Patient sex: M
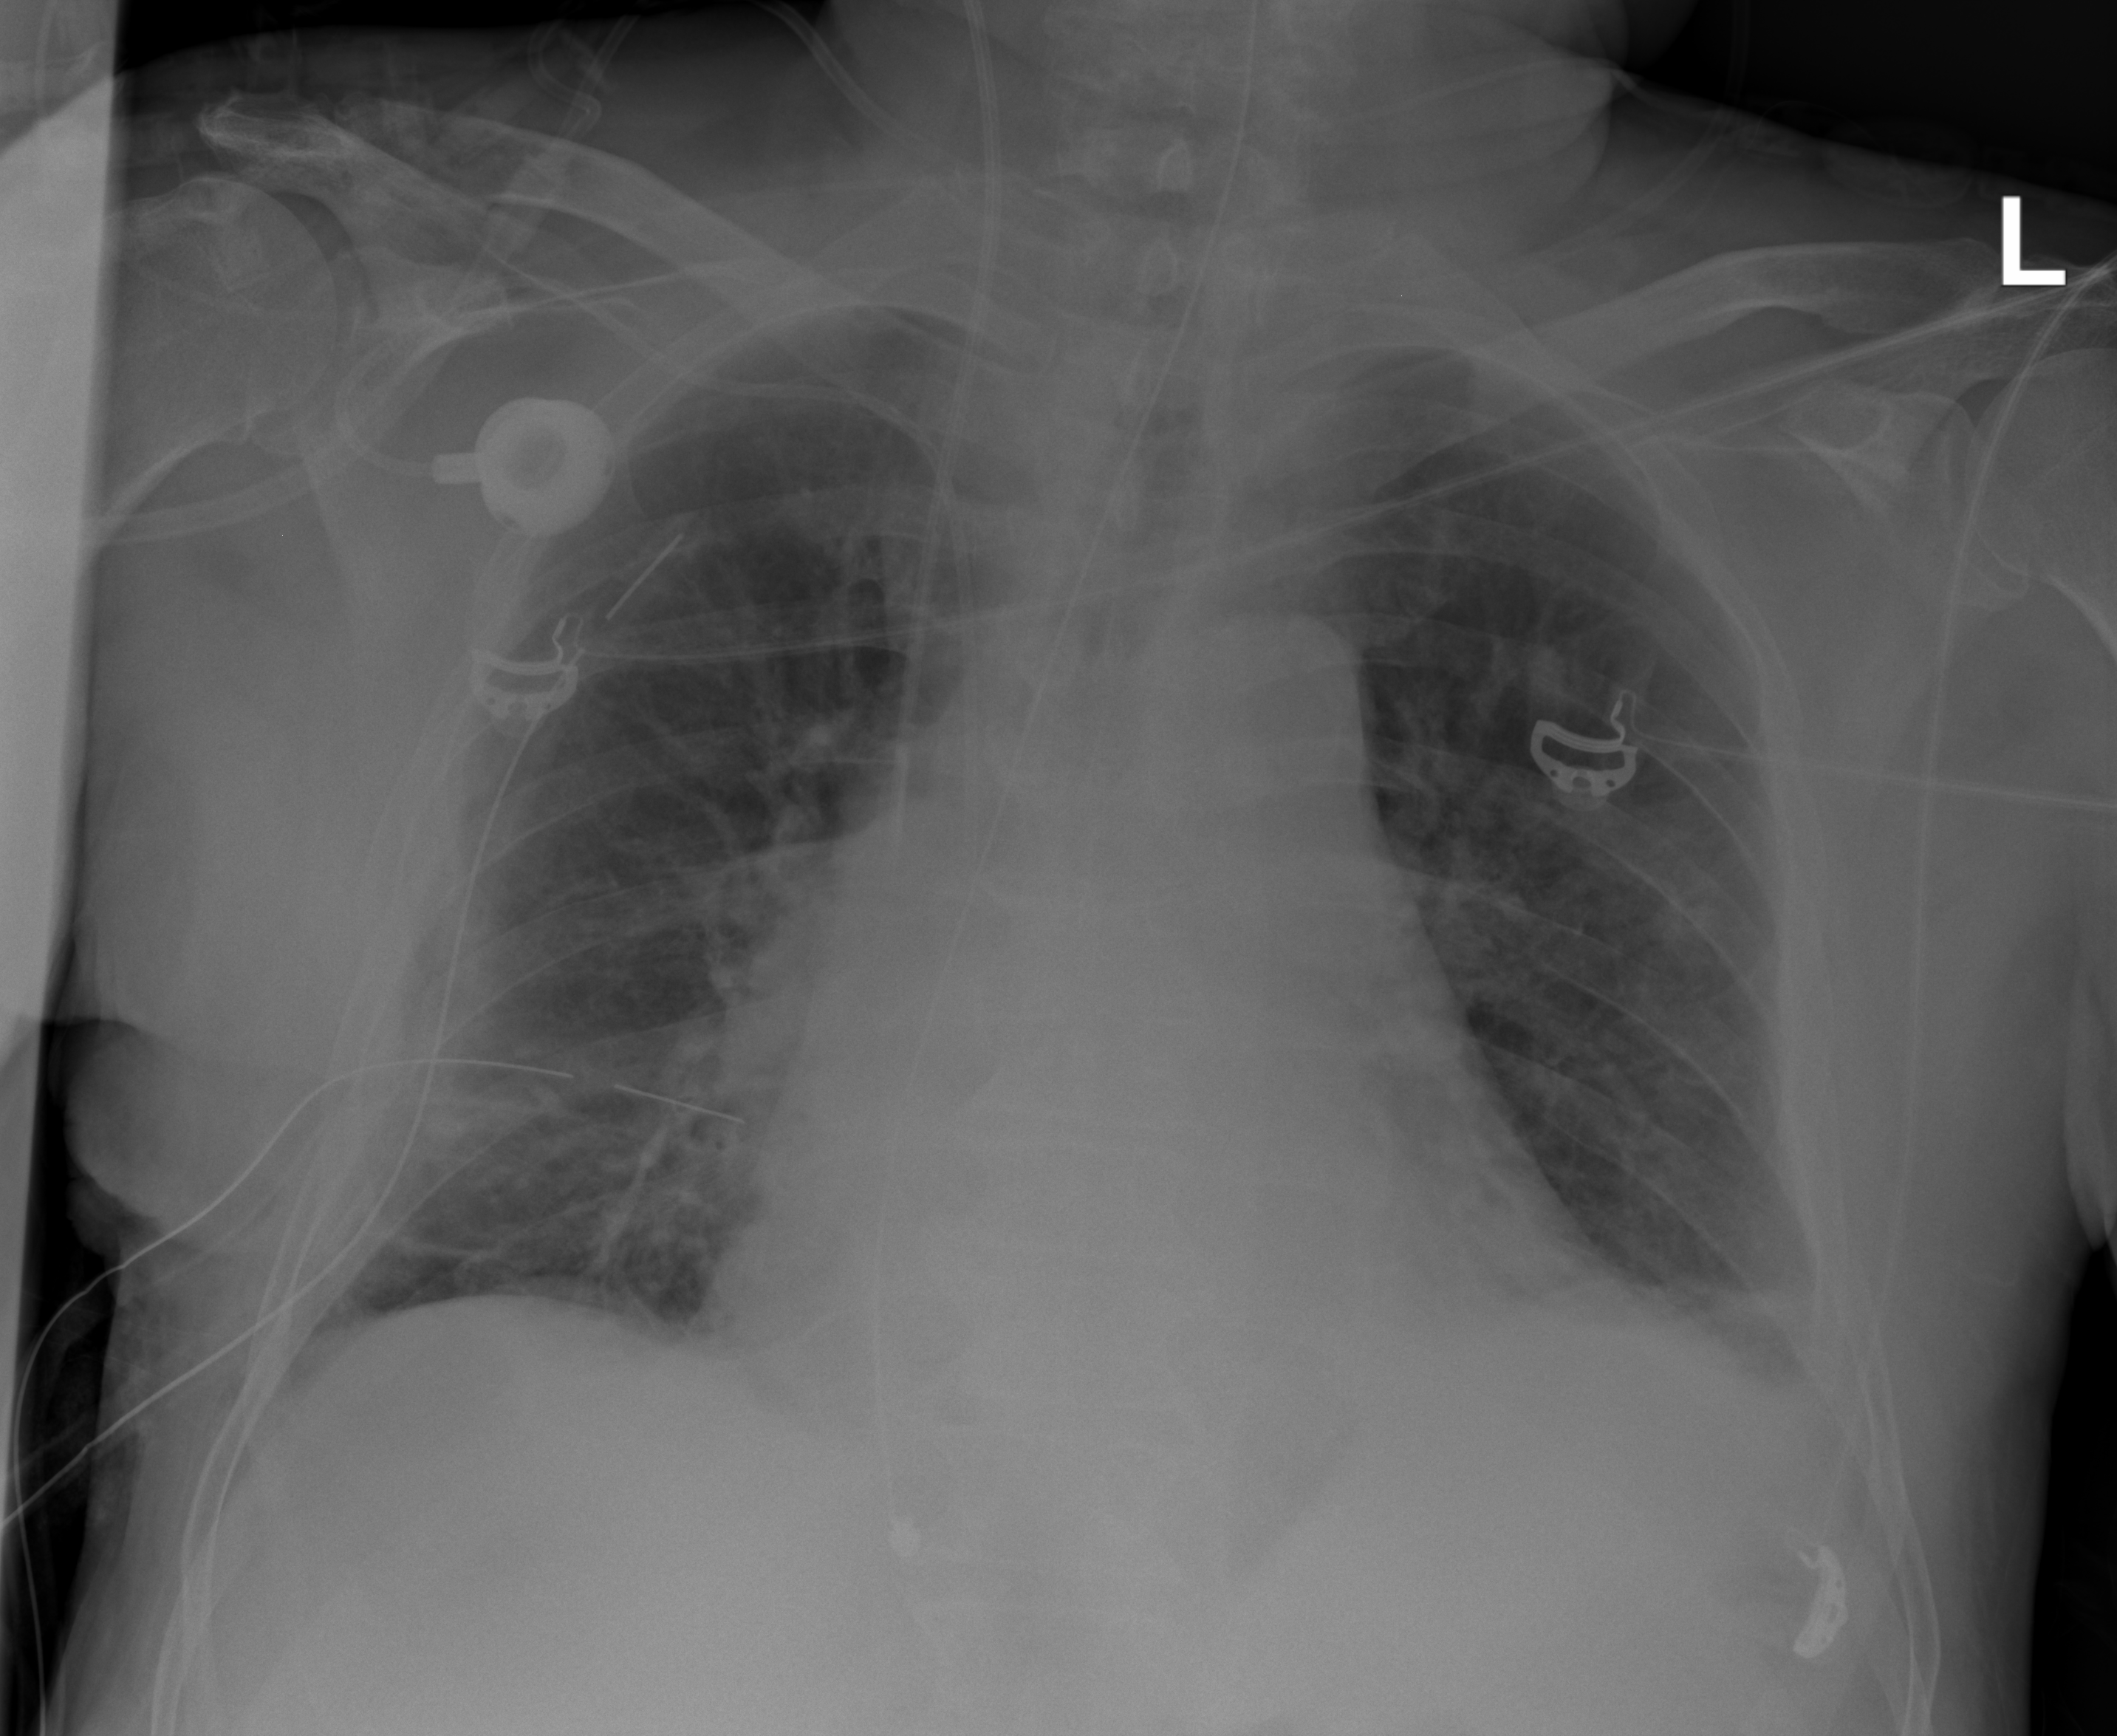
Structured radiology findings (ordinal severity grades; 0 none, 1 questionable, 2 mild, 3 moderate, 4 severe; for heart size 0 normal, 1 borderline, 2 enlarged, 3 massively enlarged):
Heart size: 2
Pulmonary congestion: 2
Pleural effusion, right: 2
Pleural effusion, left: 3
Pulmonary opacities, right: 0
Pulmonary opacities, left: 0
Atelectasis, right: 3
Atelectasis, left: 3